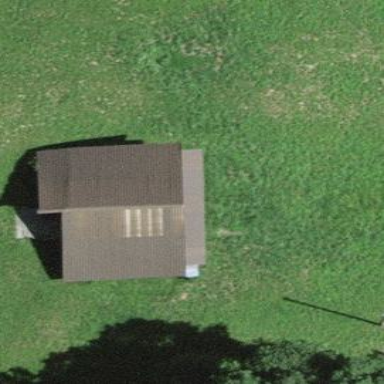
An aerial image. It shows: Rural barn.